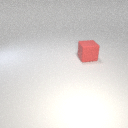
large red rubber cube